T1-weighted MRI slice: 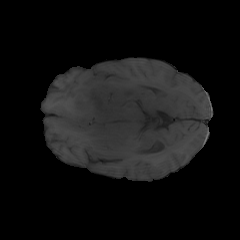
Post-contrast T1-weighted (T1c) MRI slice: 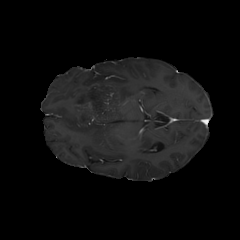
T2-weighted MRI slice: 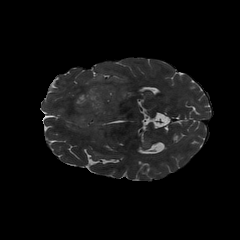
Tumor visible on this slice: yes